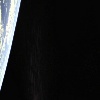
Label: space